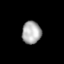
Tissue: lung
Cell type: T cells
Senescence score: 0.1925
Nuclear area (px): 423
Mean DAPI intensity: 171.872